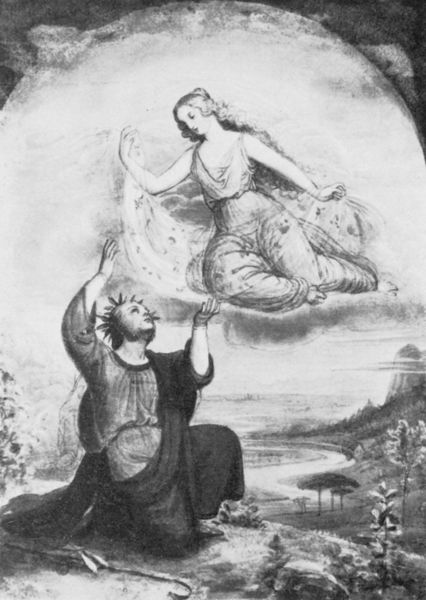
Titel: Dante und Beatrice (?)
Künstler: Julius Hübner
Institution: Düsseldorf, Kunstmuseum
Schlagwörter: baum, berg, gott, himmel, mann, wolken, bäume, fluss, landschaft, blumen, frau, grau, kleid, schwarz, weiss, zeichnung, schleier, wolke, mensch, hände, hügel, haare, pflanzen, locken, bogen, stab, flus, arch, crown, hands, men, white, women, black, dress, gray, hair, painting, robe, sitting, woman, plant, schweben, schwarzweiß, knien, lorbeerkranz, jesus, angel, angels, cloud, heaven, man, rock, sky, tree, vision, hill, lake, mountain, water, horizon, sun, trees, erscheinung, river, plants, anbeten, drawing, wanderstab, maria, flying, saint, dornenkranz, love, human, arms, neck, wreath, plans, monk, moon, angles, finger, fingers, god, goddess, cane, anhimmeln, shephard, humans, christian, mary, heilger, christianity, bible, blessing, kneeling, stick, shepherd, staff, praying, angle, veil, floating, greece, vista, looking up, divine, kneel, crook, virgin mary, fantasy, bsum, wtf, praise, adoration, sphere, worship, wish, blumen#, incarnation, imagination, translucent, admirer, intervention, shepheard, fiik, appearance, gossamer, uplifted, riased, 'cane